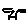
Label: bird